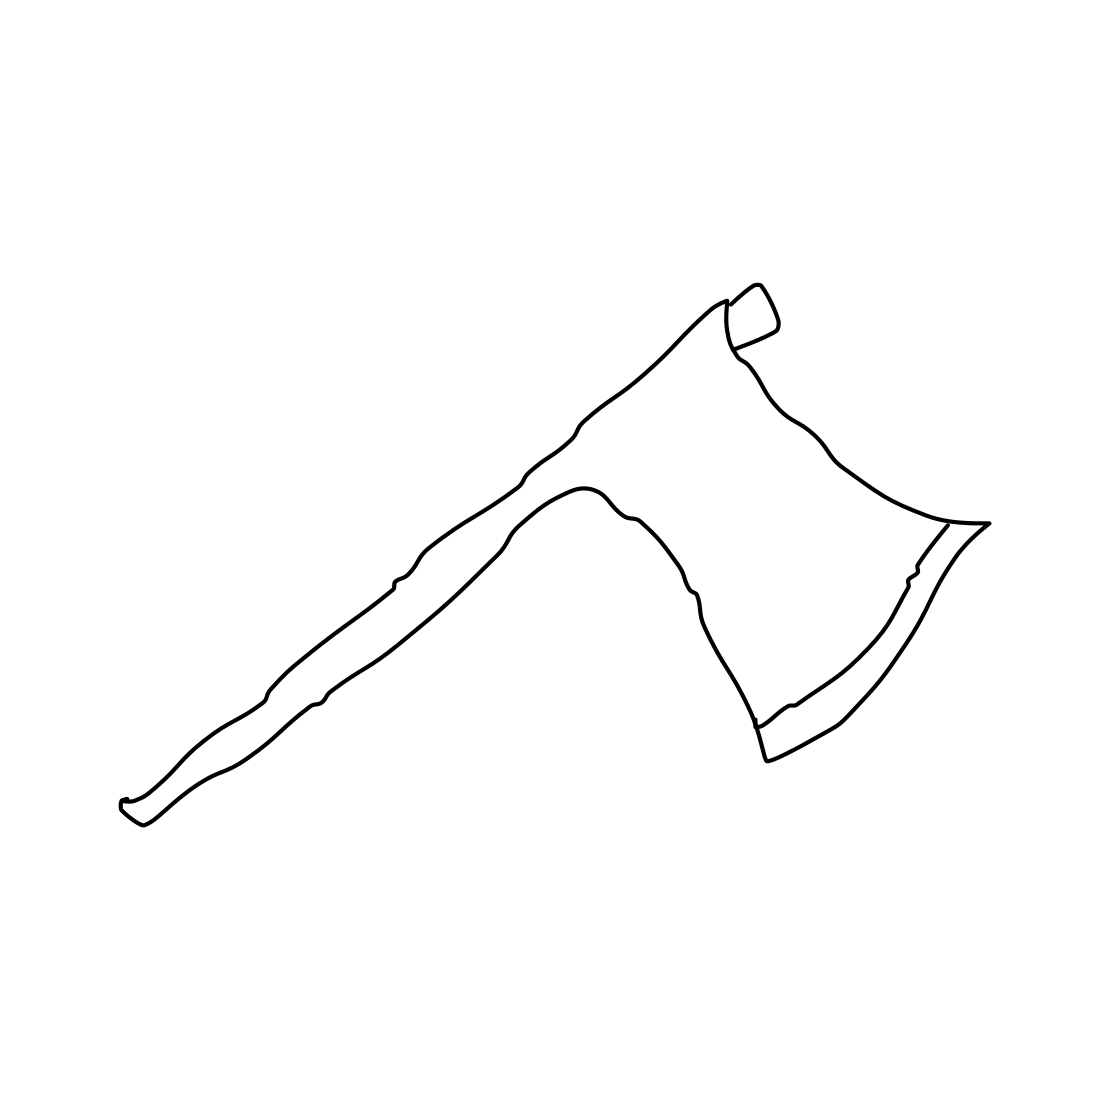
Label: axe